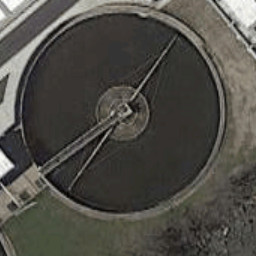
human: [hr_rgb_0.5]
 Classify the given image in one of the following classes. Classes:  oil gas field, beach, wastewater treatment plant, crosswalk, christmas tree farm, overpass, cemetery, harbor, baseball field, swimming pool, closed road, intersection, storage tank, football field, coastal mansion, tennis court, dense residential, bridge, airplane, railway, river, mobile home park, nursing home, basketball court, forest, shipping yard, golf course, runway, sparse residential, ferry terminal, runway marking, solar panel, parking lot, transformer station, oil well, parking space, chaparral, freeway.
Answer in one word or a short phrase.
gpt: wastewater treatment plant